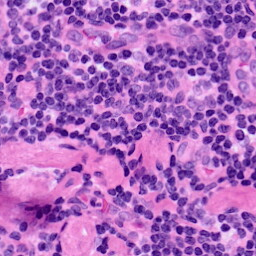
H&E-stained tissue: LymphNode